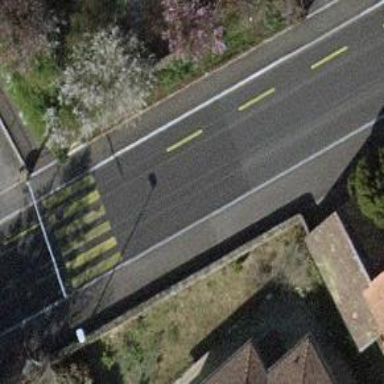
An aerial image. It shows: Marked road crossing.